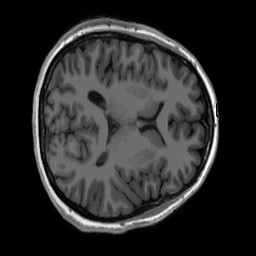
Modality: T1w
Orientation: axial
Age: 35
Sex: female